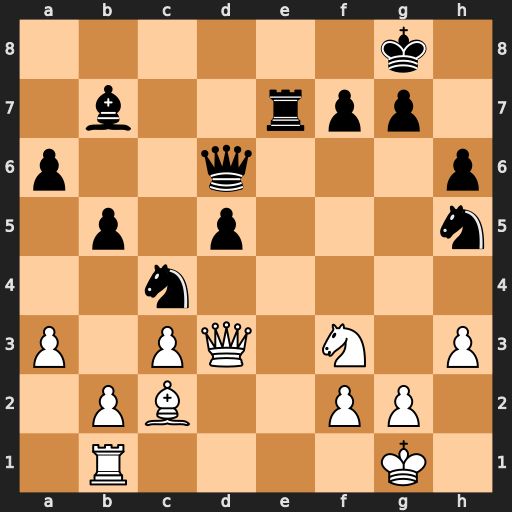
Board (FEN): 6k1/1b2rpp1/p2q3p/1p1p3n/2n5/P1PQ1N1P/1PB2PP1/1R4K1
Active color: w
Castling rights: -
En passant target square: -
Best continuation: Qh7+ Kf8 Qh8#